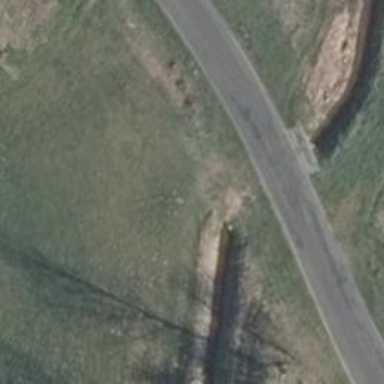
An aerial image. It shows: Culvert tunnel.